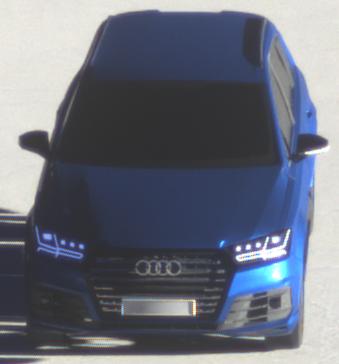
Make: Audi
Model: SQ7
Detailed model: -
Model produced from: 2016
Model produced until: 2018
Doors: 5
Color: blue
Road condition: dry road
Daytime: sunrise or sunset
Contrast: high contrast